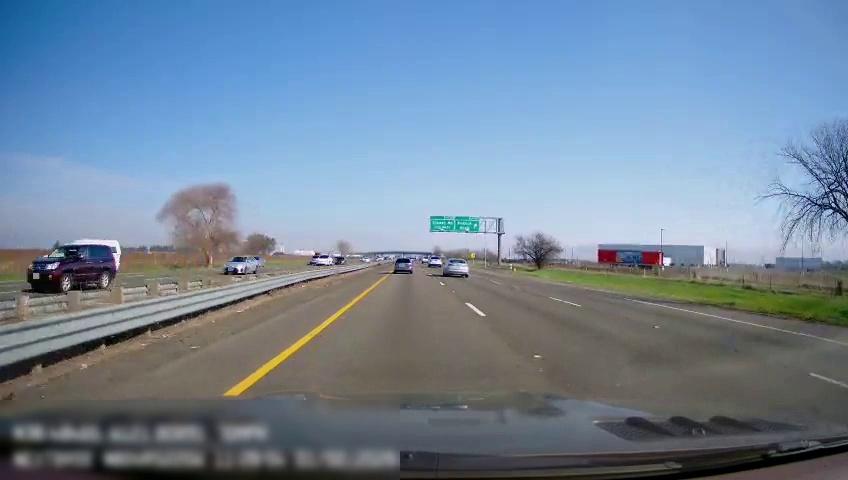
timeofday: Day
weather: Sunny
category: Drivable Space
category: Drivable Space
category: Vehicles | SUV
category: Vehicles | Truck
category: Vehicles | Car
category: Vehicles | SUV
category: Vehicles | Car
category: Vehicles | Car
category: Vehicles | Car
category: Vehicles | SUV
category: Vehicles | SUV
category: Vehicles | SUV
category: Lanes | Current Lane
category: Lanes | Current Lane
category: Lanes | Alternate Lane
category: Lanes | Alternate Lane
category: Traffic | Signs